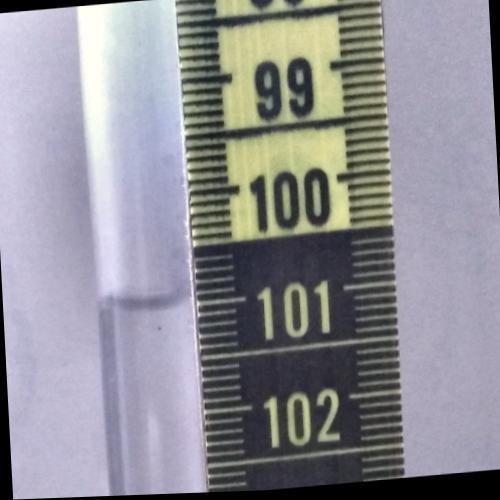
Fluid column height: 101.0 cm